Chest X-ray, AP view. Patient: 42 years old, sex F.
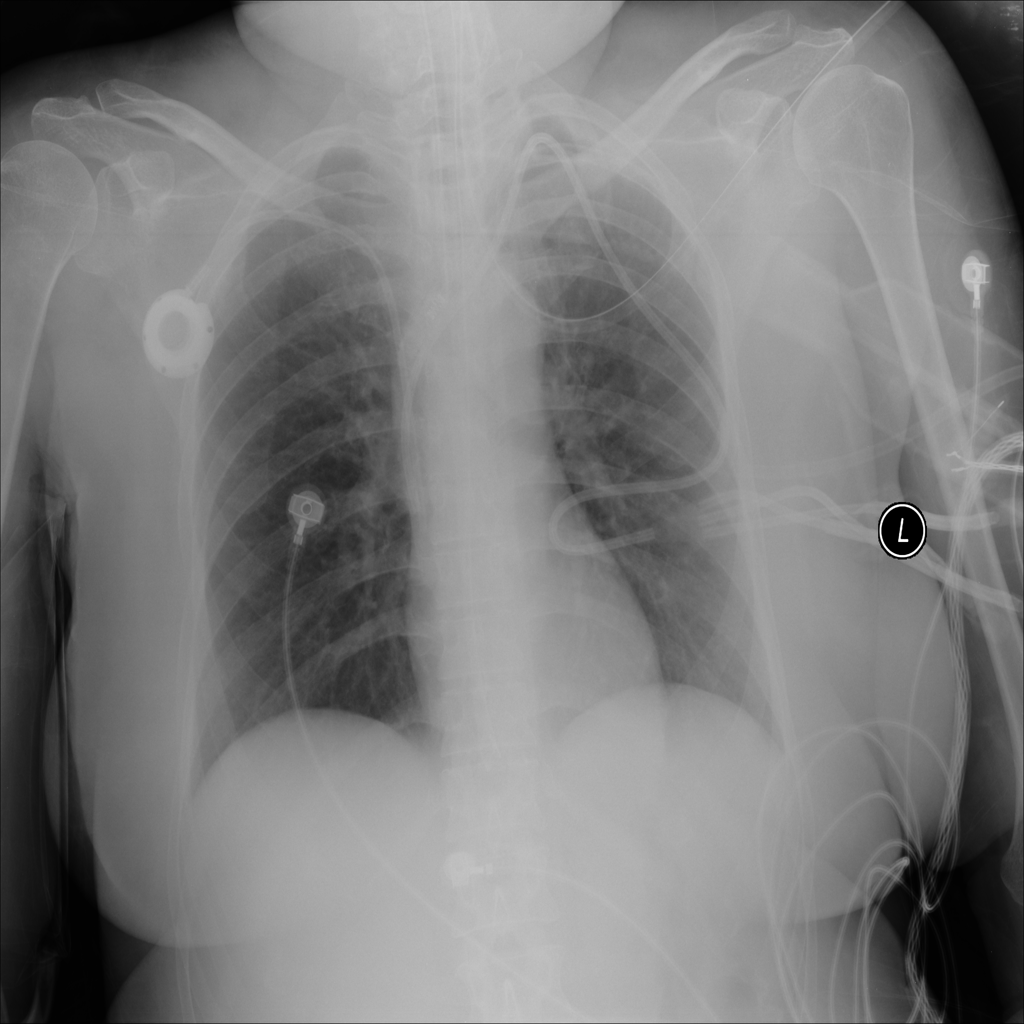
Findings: No Finding